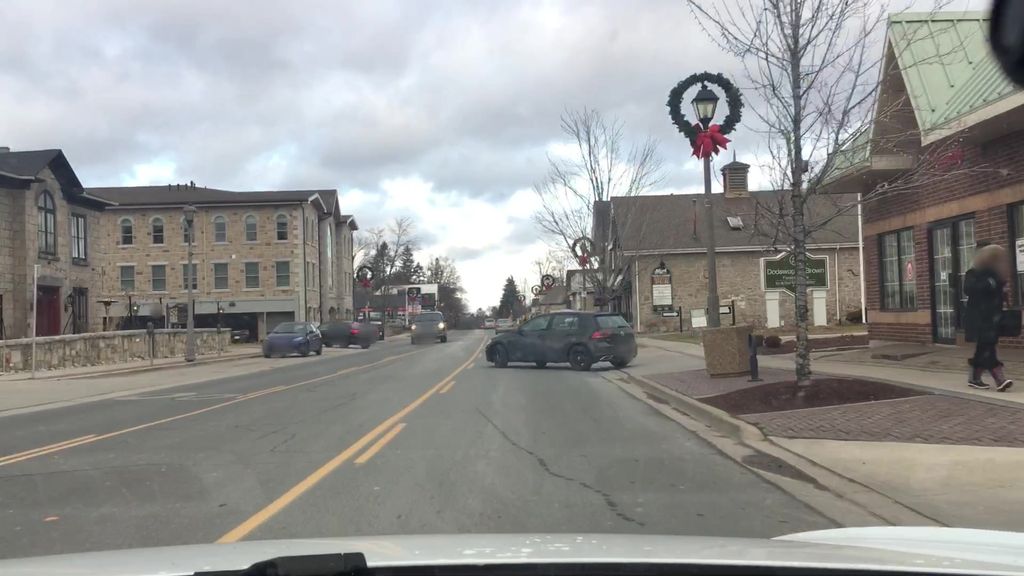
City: hamilton